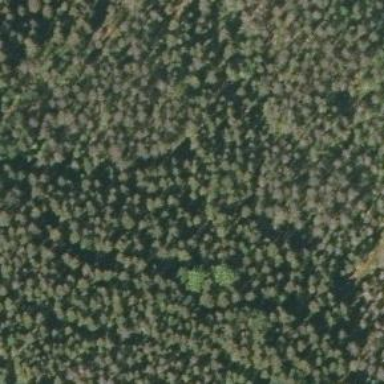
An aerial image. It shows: Woodland consisting mainly of needle-leaved trees.